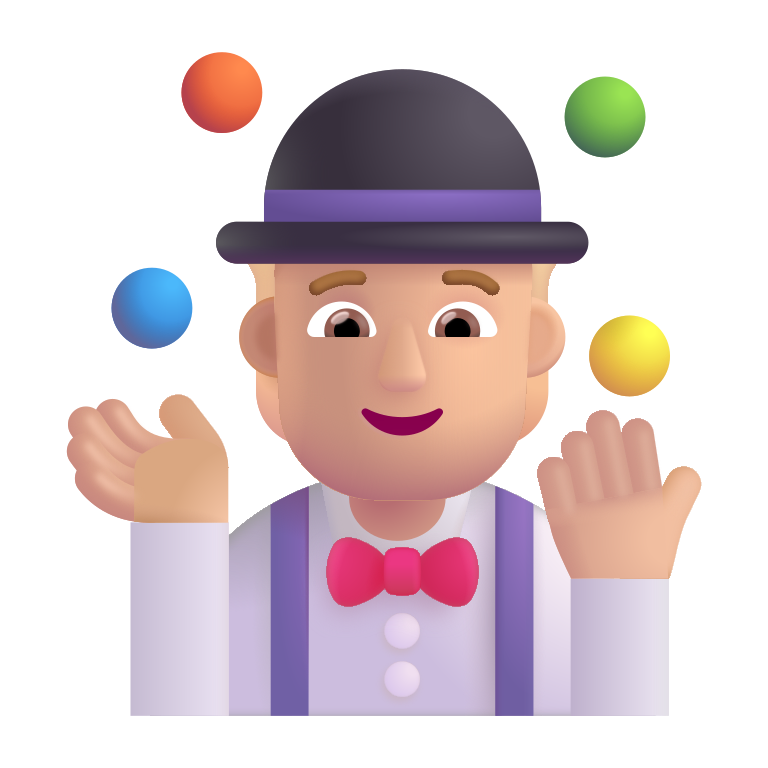
person juggling color  light